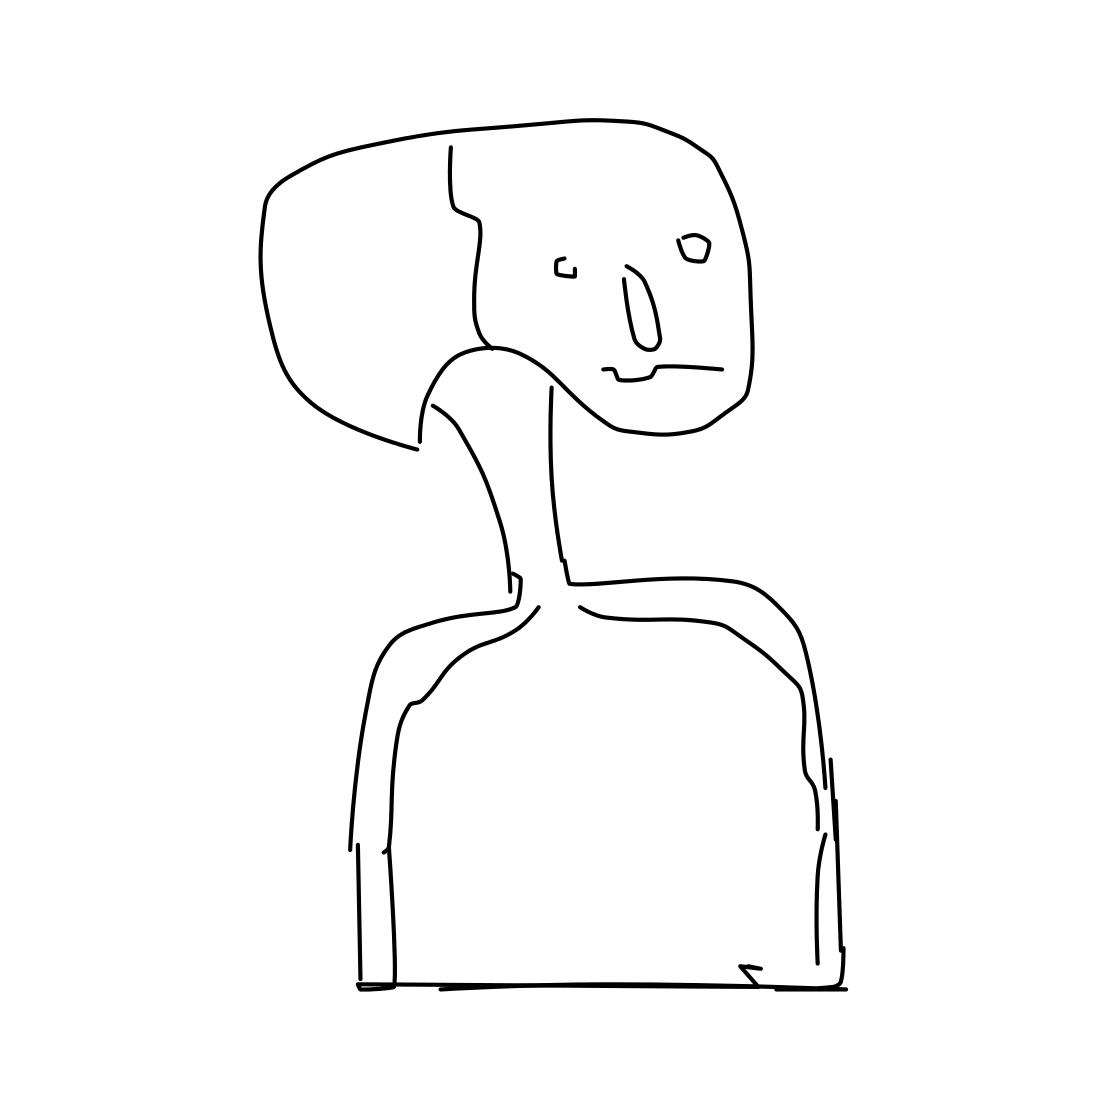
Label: human-skeleton